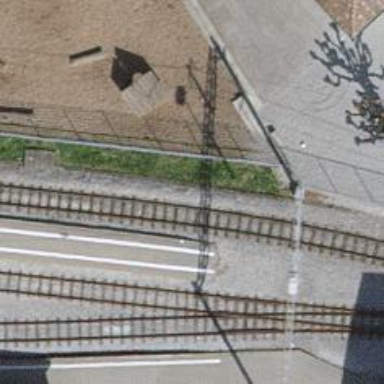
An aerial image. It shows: Abandoned railway.